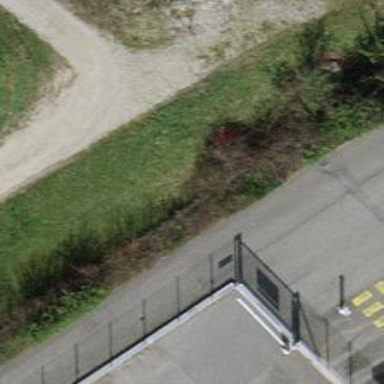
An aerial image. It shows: Fence.